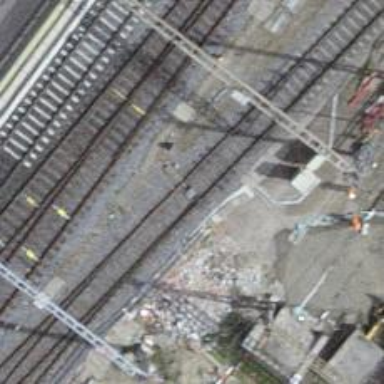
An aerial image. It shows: Rail siding with electrified contact lines.